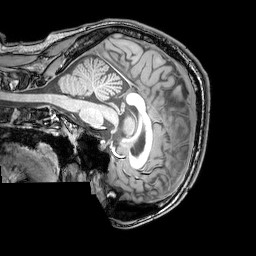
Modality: T1w
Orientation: sagittal
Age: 23
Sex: male
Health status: healthy
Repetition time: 0.081 s
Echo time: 0.037 s